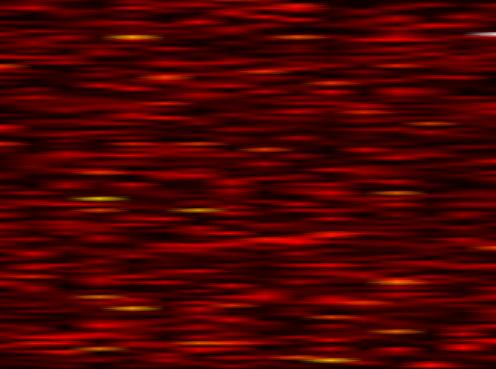
Label: FOFDM